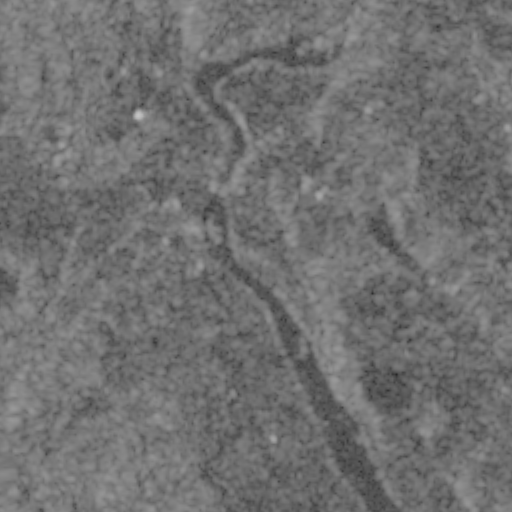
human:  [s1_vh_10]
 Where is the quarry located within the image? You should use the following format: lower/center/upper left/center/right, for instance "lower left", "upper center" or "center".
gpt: The quarry is located in the upper left of the image.
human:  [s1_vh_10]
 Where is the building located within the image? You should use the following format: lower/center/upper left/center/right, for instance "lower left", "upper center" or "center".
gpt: There is no building in the image.

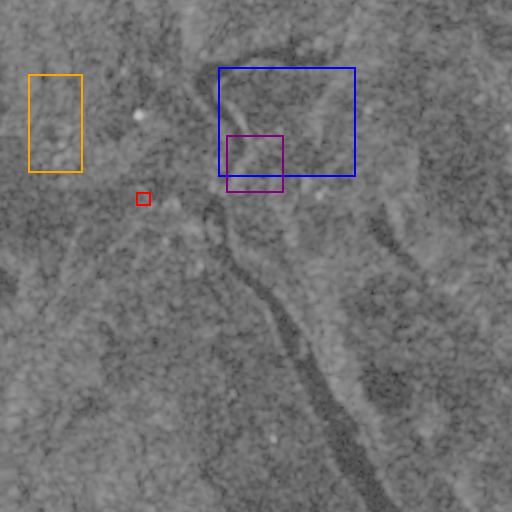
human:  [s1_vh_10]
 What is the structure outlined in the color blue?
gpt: The structure outlined in blue is a crop field.
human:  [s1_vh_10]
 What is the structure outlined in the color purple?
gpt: The structure outlined in purple is a park.
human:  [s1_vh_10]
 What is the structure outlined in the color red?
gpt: The structure outlined in red is a parking lot.
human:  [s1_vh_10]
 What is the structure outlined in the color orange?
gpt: The structure outlined in orange is a quarry.
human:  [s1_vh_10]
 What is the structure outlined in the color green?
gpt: There is no green outline.